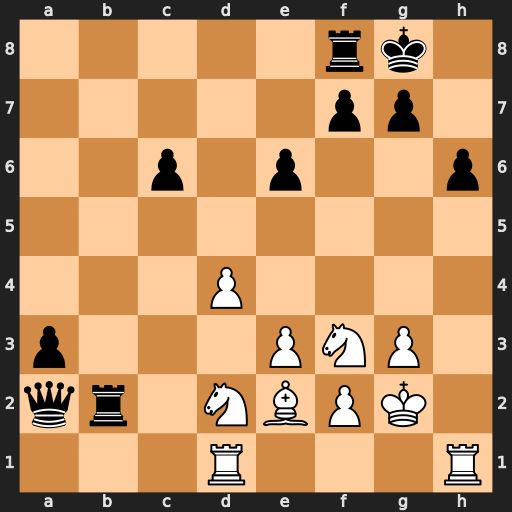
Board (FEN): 5rk1/5pp1/2p1p2p/8/3P4/p3PNP1/qr1NBPK1/3R3R
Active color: w
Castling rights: -
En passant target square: -
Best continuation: Bc4 Rxd2 Bxa2